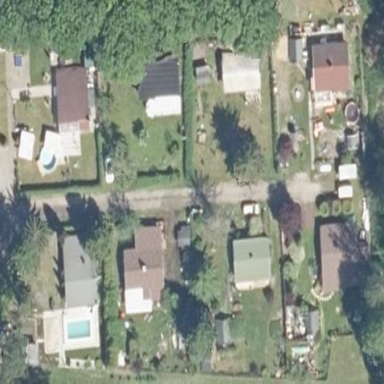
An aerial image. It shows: Allotments area.